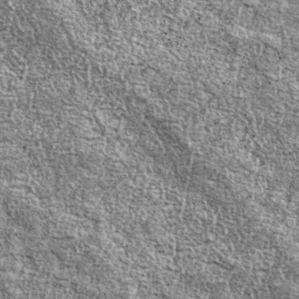
Label: non_frost